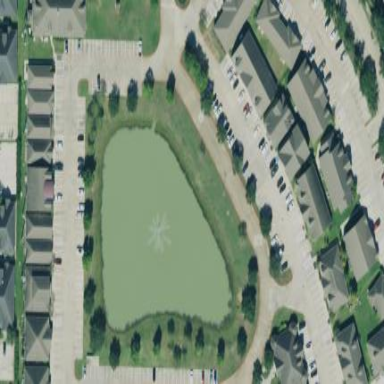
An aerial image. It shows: Retention pond filled with water.